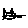
Label: cat